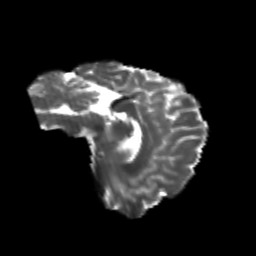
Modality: T2w
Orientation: sagittal
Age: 22
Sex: female
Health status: healthy
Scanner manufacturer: philips
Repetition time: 7.39 s
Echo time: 0.08599 s